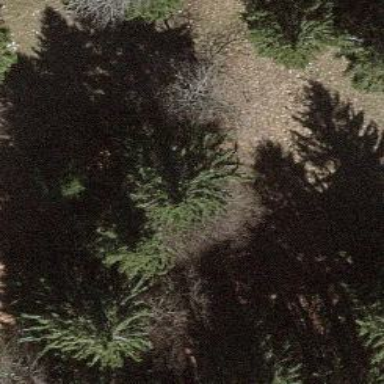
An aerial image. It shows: Beautiful tree in nature.